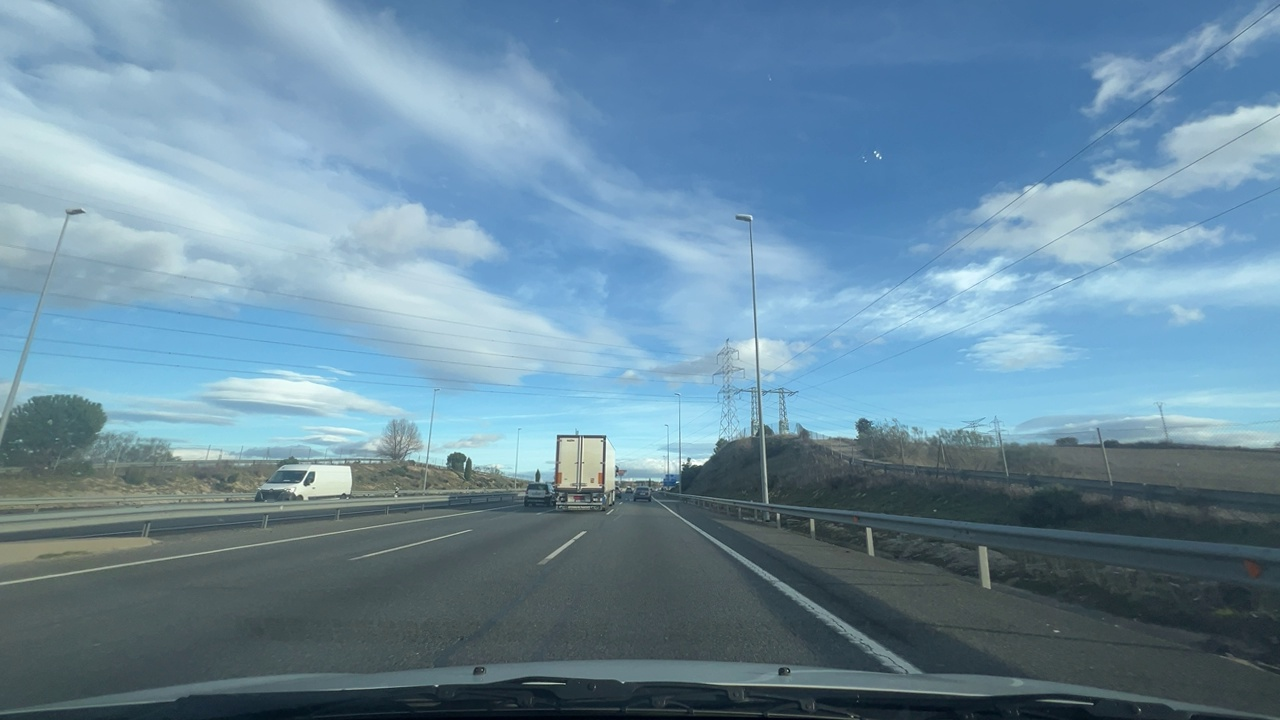
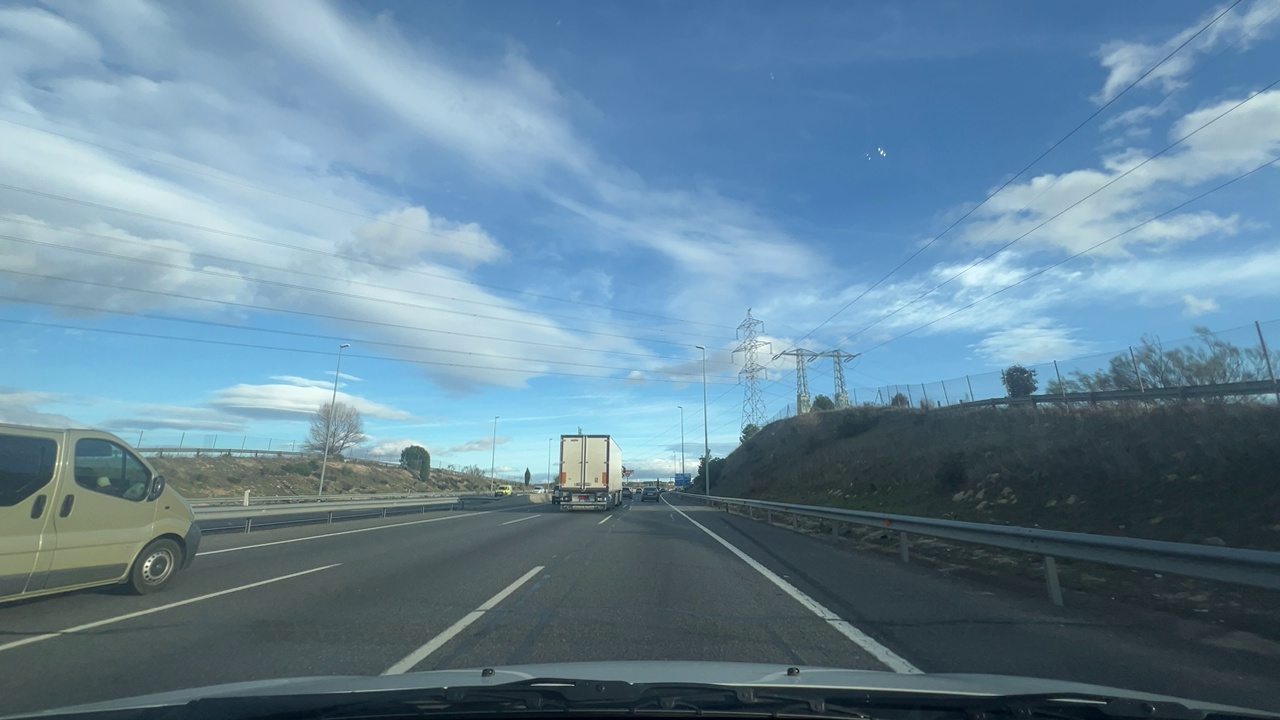
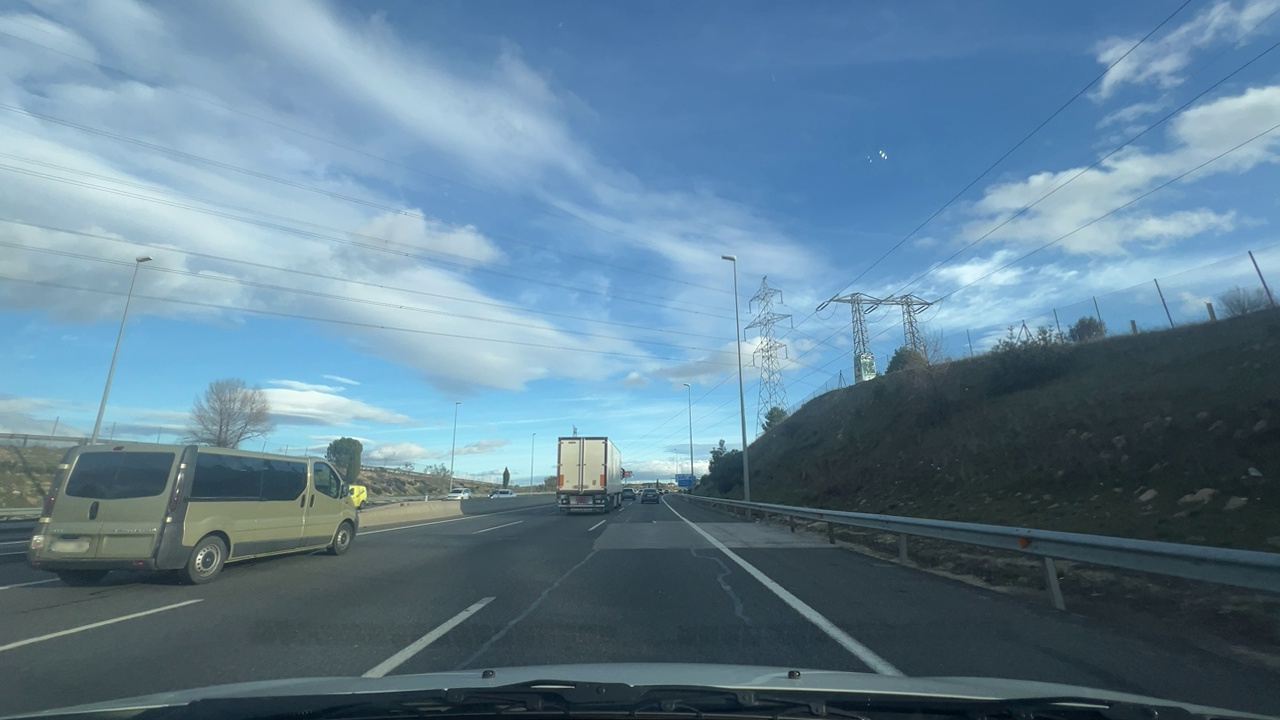
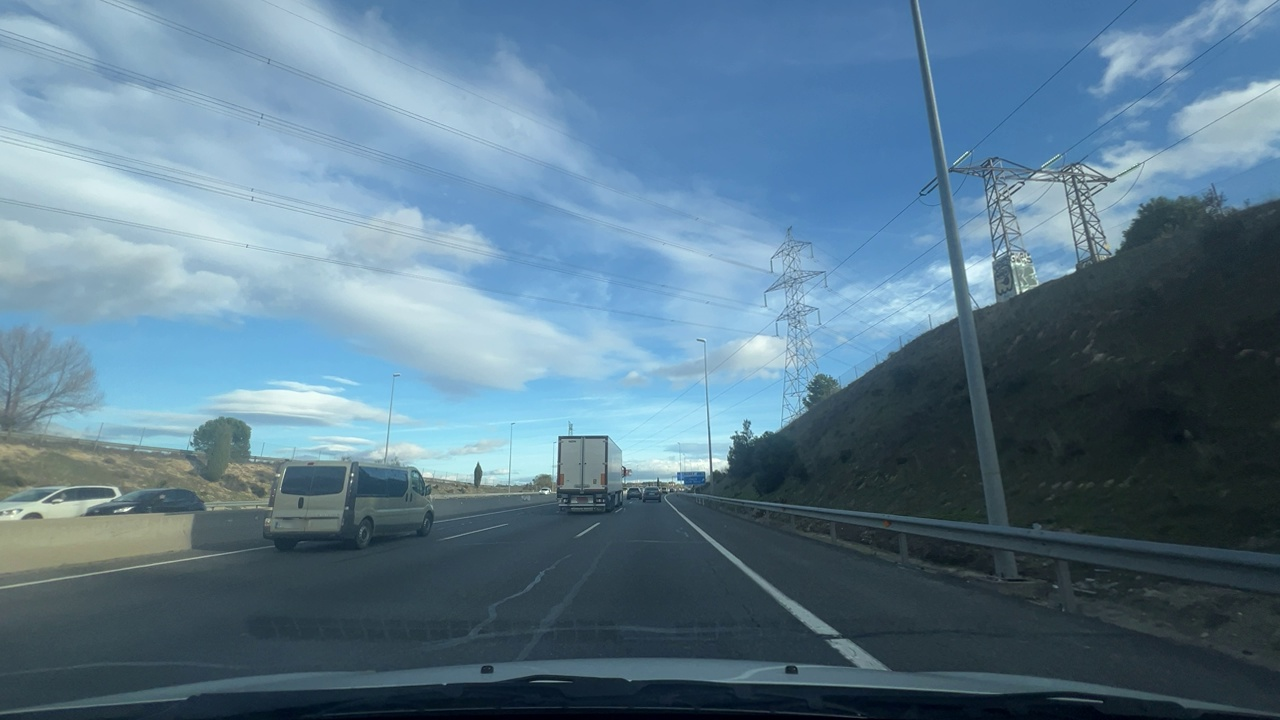
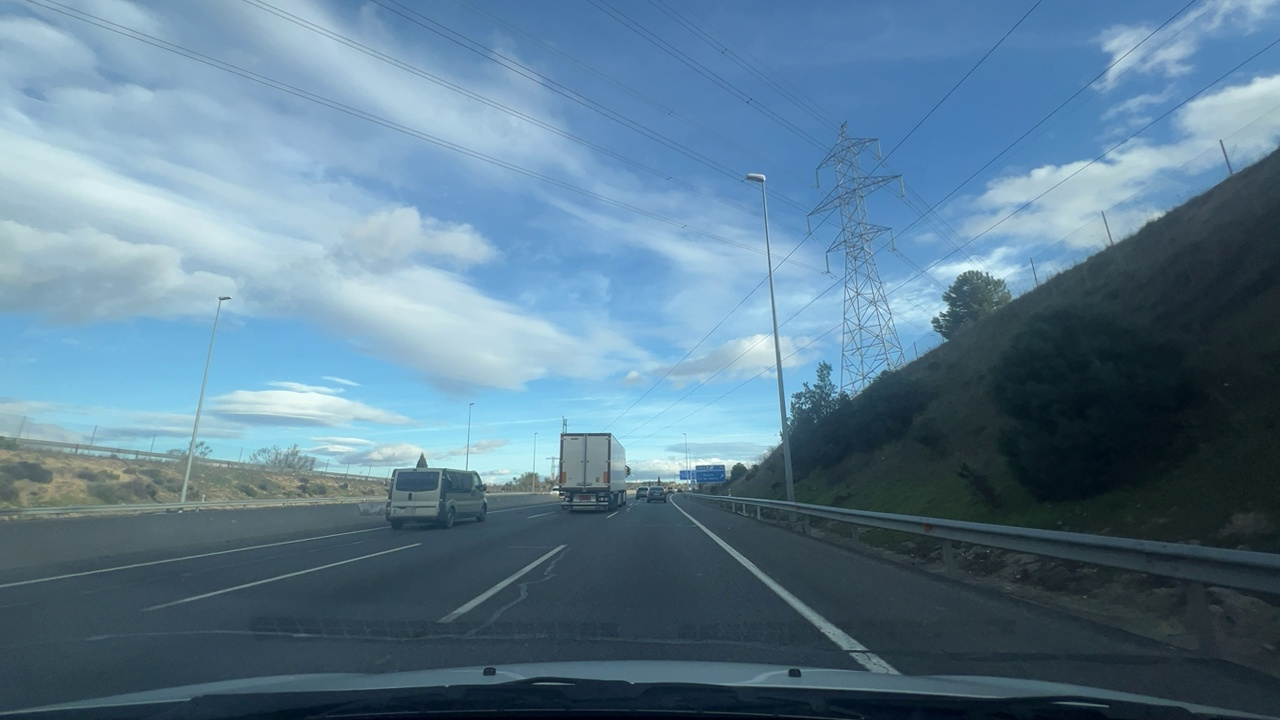
Situation: empty
Question: Are multiple speed limit signs with different values visible?
Answer: No
Reasoning: There are no speed limit signs visible ahead

Situation: empty
Question: Is there a speed limit sign regulating the ego lane?
Answer: No
Reasoning: There are no speed limit signs in the ego lane

Situation: empty
Question: Is the ego vehicle traveling on a highway?
Answer: Yes
Reasoning: Multiple wide lanes and highway-style signage indicate a highway environment.

Situation: empty
Question: Is the ego vehicle entering or exiting a highway?
Answer: No
Reasoning: The ego vehicle is travelling in a highway with no entries or exits visible ahead